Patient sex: M
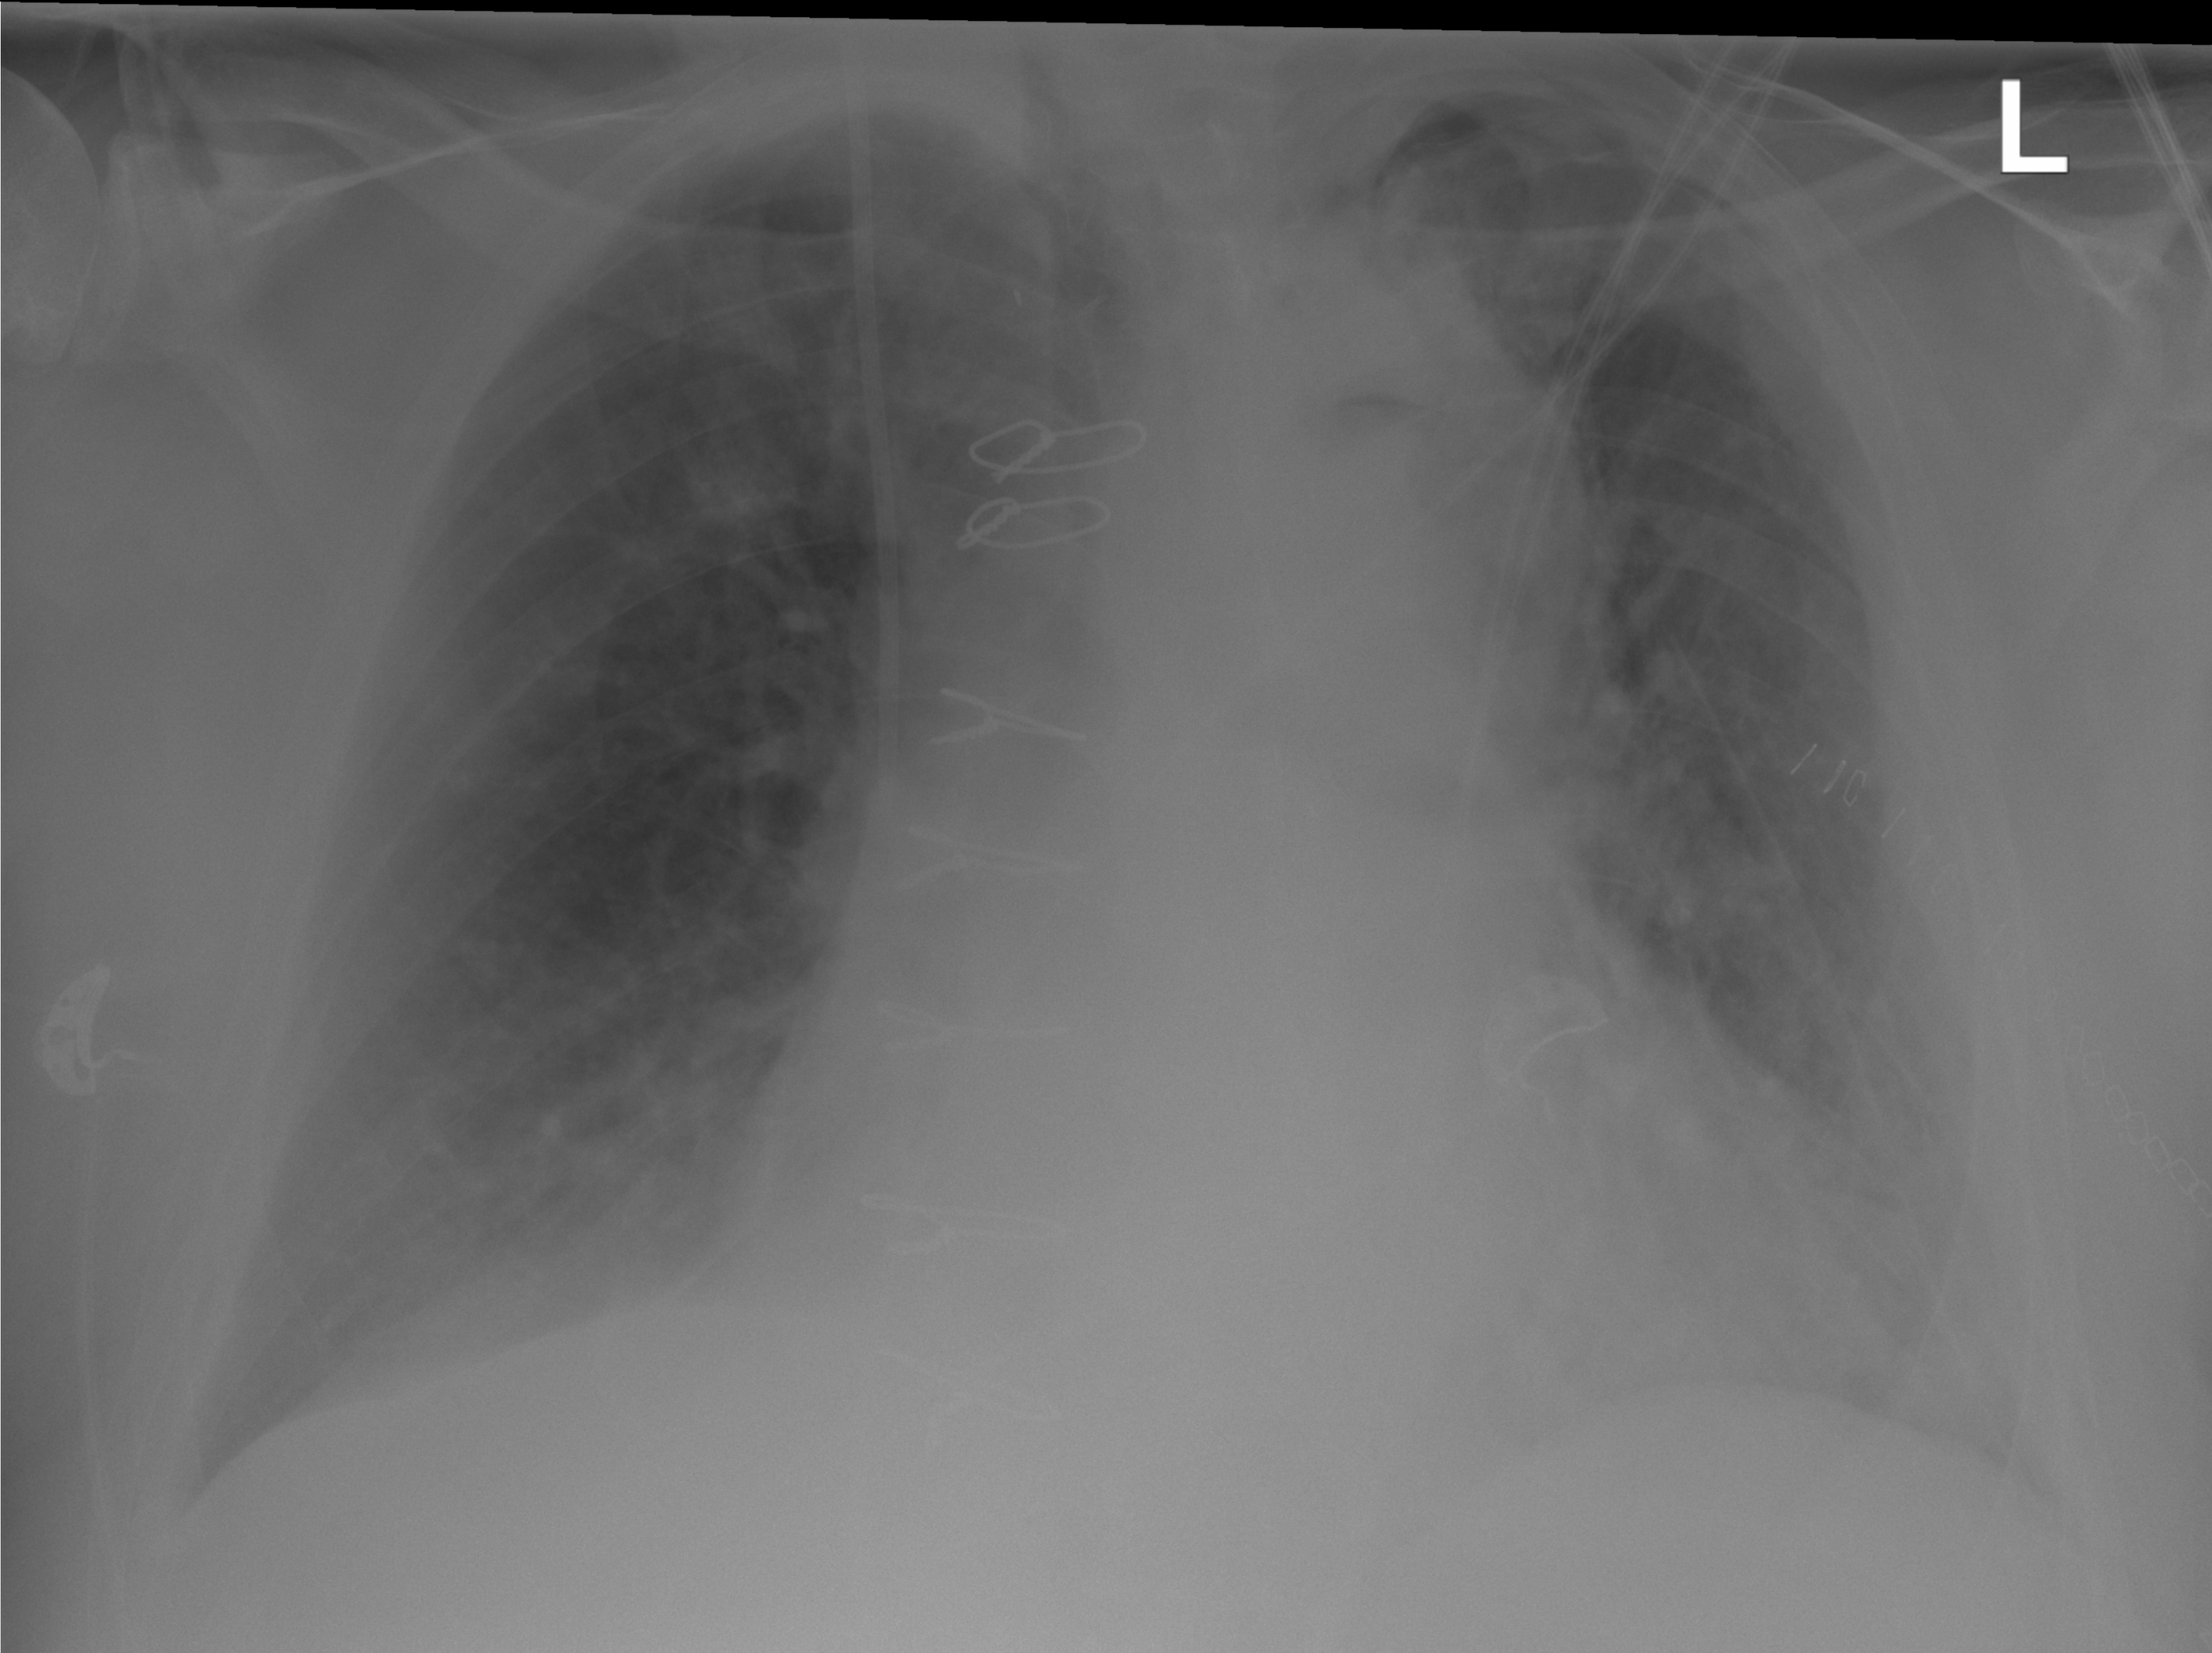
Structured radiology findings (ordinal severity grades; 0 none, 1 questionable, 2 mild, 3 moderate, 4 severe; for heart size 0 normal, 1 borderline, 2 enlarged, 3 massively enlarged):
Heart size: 2
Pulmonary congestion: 2
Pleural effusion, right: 0
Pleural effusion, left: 0
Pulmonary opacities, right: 0
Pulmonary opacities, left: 3
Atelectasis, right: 0
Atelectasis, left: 2